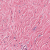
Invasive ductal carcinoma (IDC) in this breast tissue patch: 0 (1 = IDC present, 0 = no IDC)